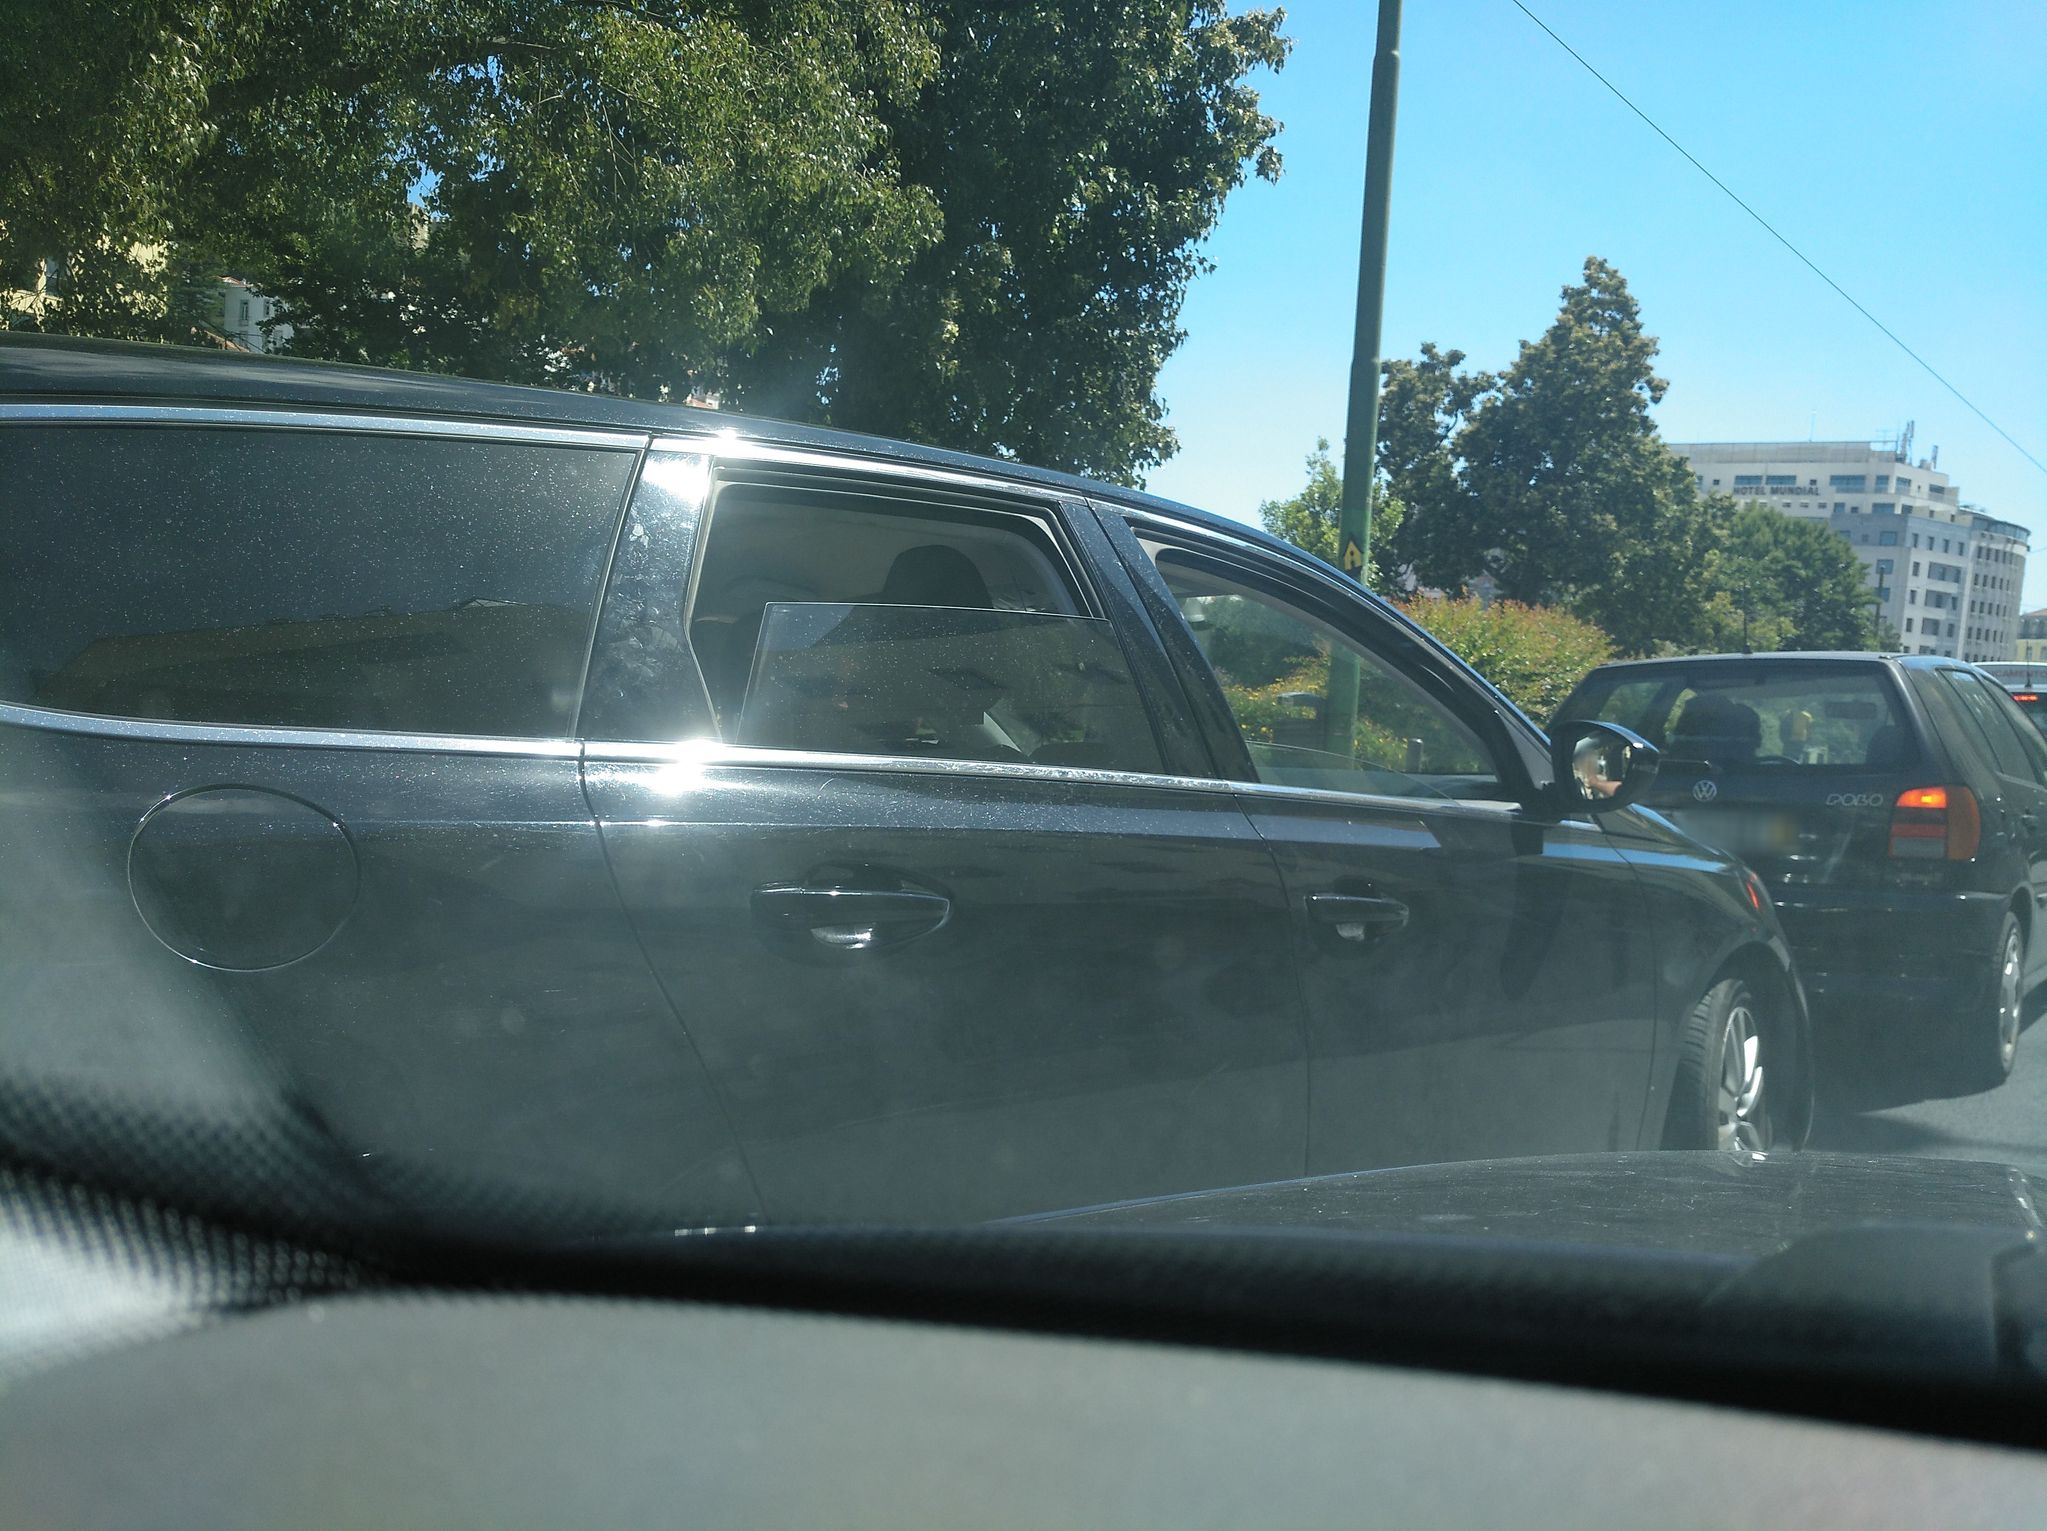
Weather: clear
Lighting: day
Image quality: good
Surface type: driving surface
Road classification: primary
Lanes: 2
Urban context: urban centre
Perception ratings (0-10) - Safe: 2.57, Lively: 6.16, Beautiful: 3.44, Boring: 6.79, Depressing: 3.31, Wealthy: 6.28